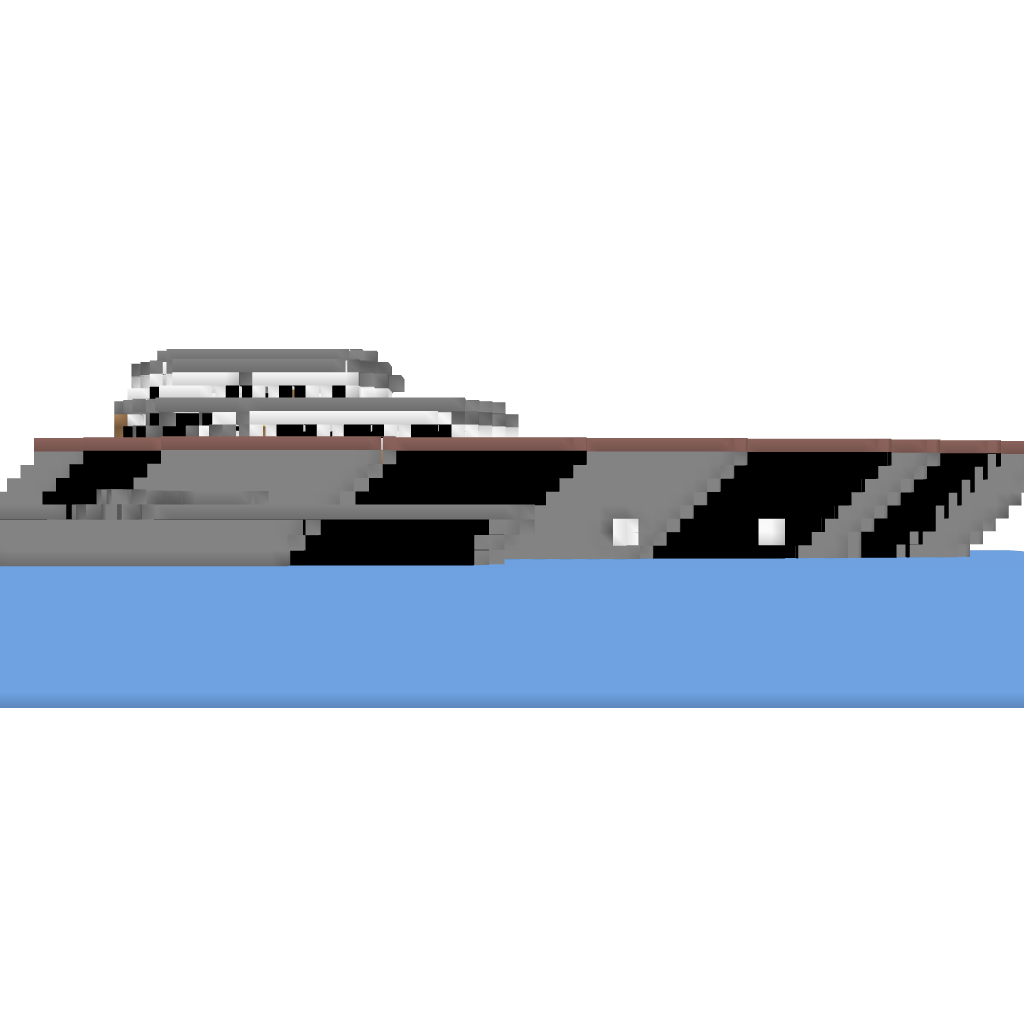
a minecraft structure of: Yacht high quality